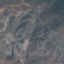
Land use / land cover: HerbaceousVegetation